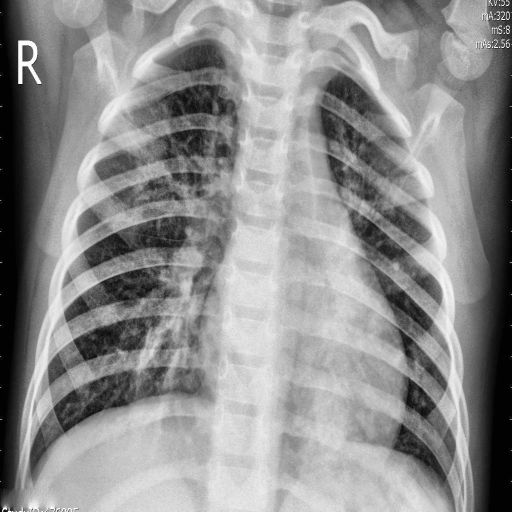
Finding: PNEUMONIA